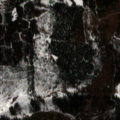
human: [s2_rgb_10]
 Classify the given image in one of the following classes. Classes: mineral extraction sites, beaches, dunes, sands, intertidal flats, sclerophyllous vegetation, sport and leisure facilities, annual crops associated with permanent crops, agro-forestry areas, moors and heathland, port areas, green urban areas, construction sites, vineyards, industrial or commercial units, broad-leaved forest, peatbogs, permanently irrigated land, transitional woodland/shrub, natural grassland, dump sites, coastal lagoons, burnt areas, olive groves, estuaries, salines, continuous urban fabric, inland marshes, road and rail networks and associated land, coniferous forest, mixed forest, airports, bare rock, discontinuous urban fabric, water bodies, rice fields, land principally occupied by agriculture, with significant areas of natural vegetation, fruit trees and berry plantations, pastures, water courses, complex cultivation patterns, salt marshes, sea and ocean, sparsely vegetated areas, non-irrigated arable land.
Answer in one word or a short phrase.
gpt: broad-leaved forest, coniferous forest, mixed forest, transitional woodland/shrub